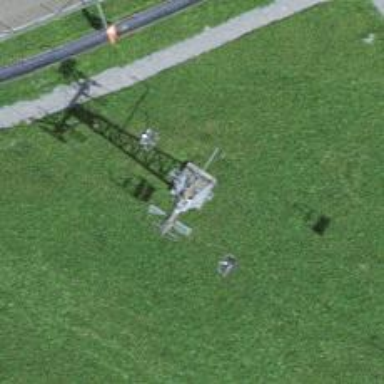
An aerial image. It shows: Pylon used for aerialway.